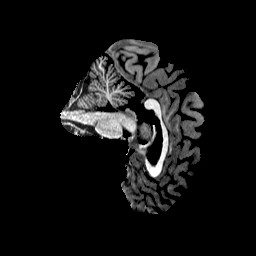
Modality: T1w
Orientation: sagittal
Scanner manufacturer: ge
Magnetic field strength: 3 T
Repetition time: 0.00766 s
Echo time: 0.003476 s